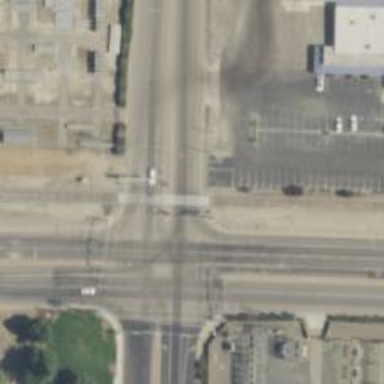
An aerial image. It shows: Crossing with line markings on the road.